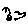
Label: bird